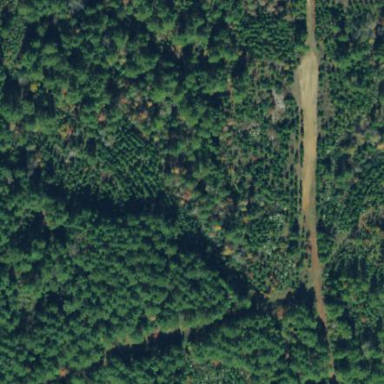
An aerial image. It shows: Forest with evergreen needle-leaved trees.